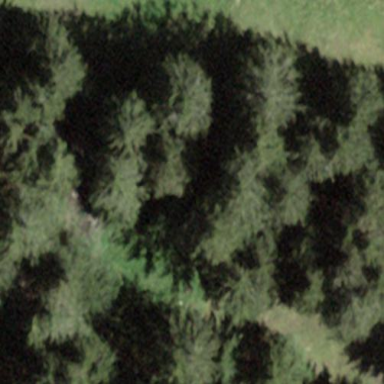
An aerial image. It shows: Forest area.